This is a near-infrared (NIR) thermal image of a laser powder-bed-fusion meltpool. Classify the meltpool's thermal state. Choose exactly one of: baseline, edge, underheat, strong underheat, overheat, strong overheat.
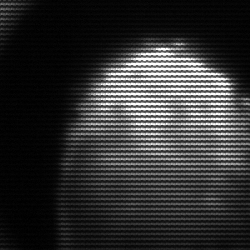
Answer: edge